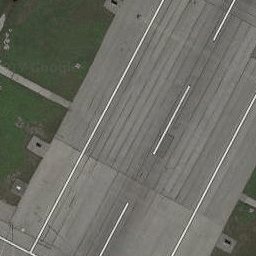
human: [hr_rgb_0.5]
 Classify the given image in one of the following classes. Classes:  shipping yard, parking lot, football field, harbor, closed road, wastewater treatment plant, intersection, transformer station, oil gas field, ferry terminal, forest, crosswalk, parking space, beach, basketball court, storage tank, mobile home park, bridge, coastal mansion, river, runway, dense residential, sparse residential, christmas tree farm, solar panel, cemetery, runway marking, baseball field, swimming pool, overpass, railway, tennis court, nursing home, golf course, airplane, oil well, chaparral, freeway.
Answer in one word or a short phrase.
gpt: runway